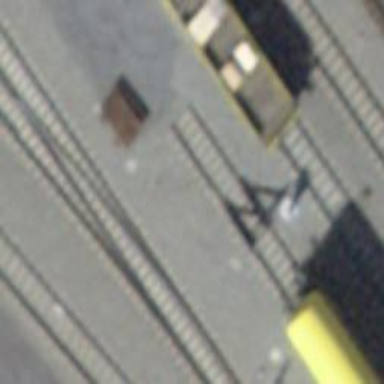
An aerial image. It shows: Railway buffer stop.